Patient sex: M
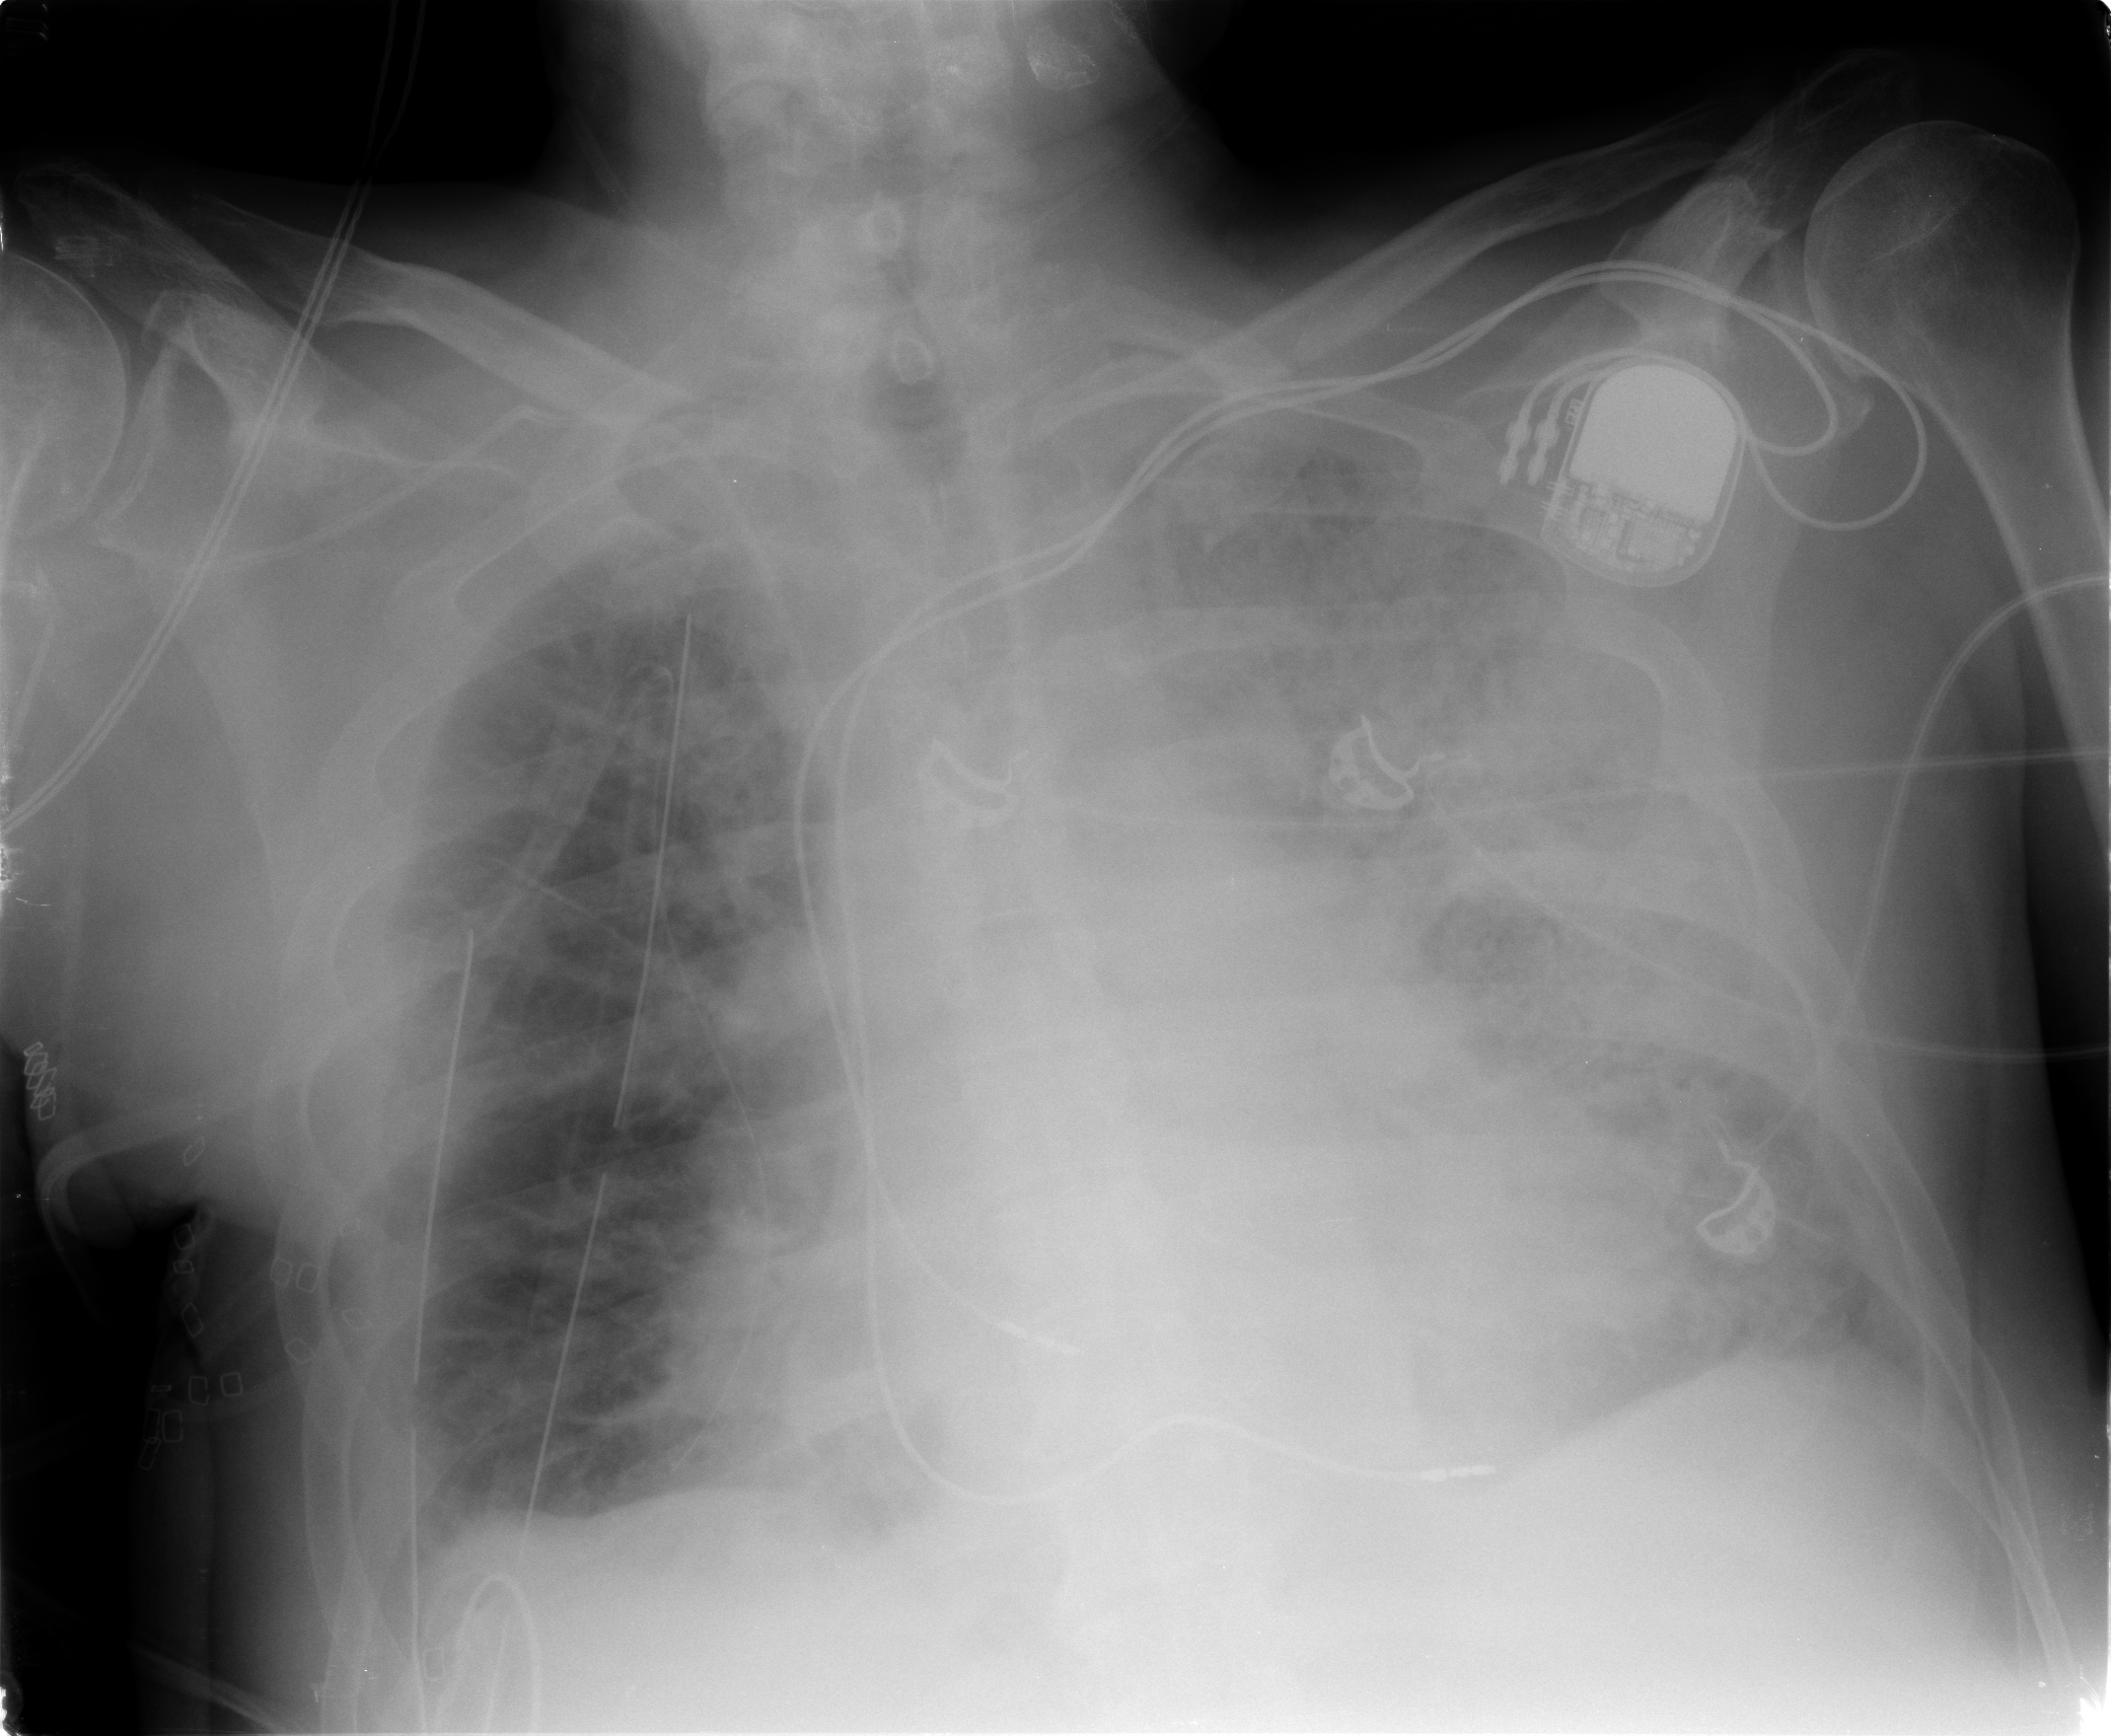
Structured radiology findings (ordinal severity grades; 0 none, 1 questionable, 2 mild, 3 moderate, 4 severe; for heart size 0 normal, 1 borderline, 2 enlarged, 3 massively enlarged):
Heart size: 2
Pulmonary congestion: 2
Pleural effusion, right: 2
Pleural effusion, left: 1
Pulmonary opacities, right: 2
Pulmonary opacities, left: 4
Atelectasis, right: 2
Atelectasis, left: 2